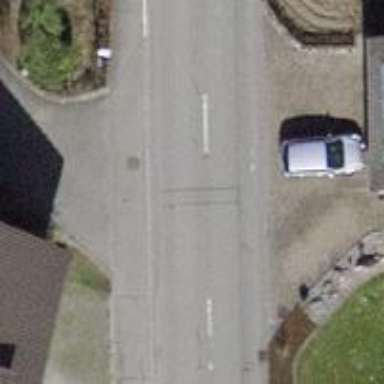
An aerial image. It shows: Residential road with asphalt surface. There is sidewalk on the left side.